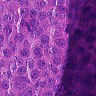
Metastatic tissue present: yes